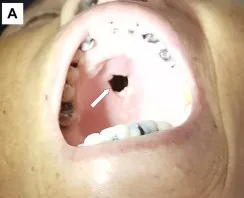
Upper palate defect and maxillofacial CT scan image. There is a defect of approximately 1 cm in diameter on the upper palate.
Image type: medical_photograph (oral_photograph)